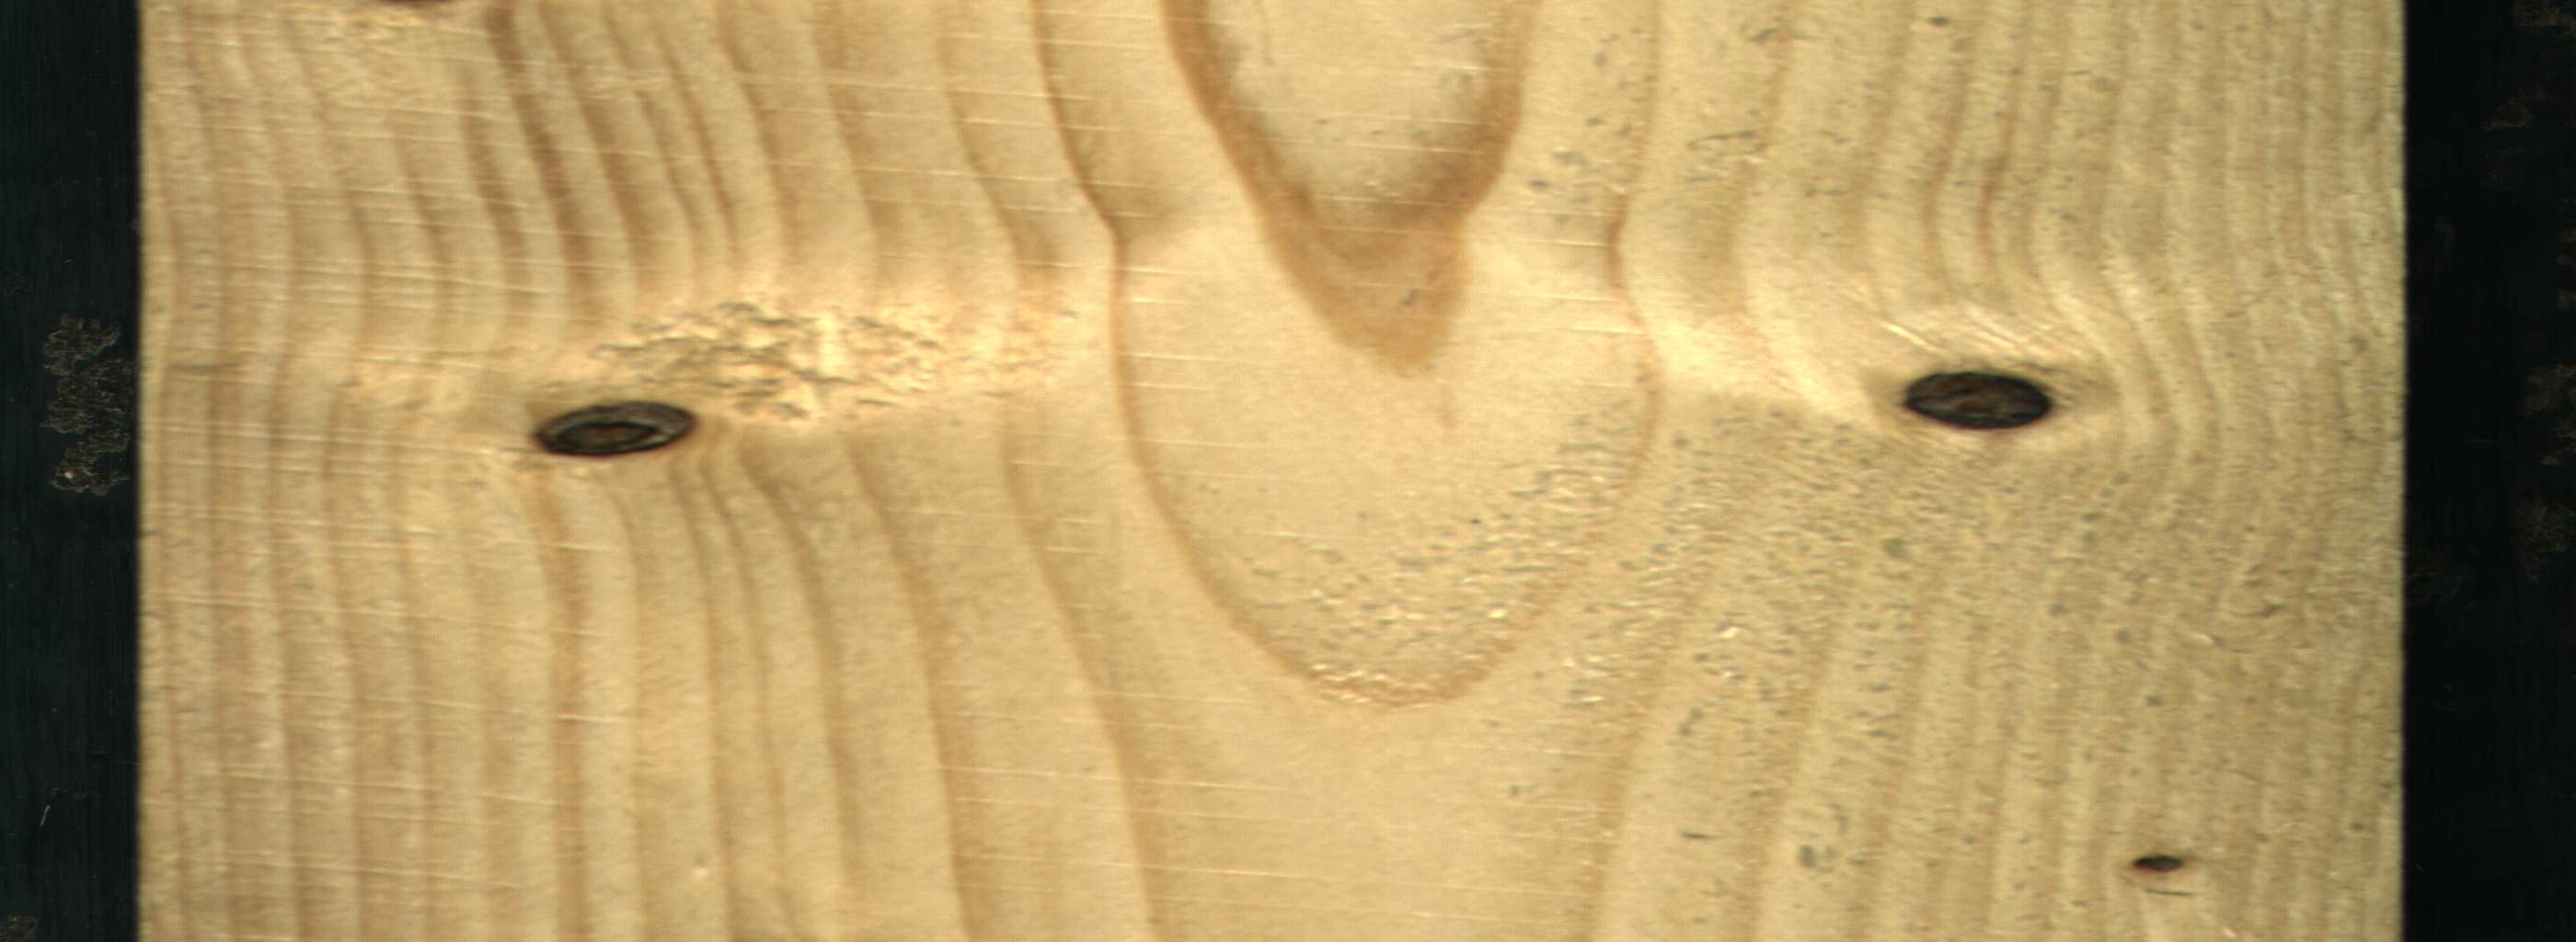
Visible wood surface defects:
Dead_Knot
Dead_Knot
Dead_Knot